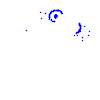
Particle: kaon